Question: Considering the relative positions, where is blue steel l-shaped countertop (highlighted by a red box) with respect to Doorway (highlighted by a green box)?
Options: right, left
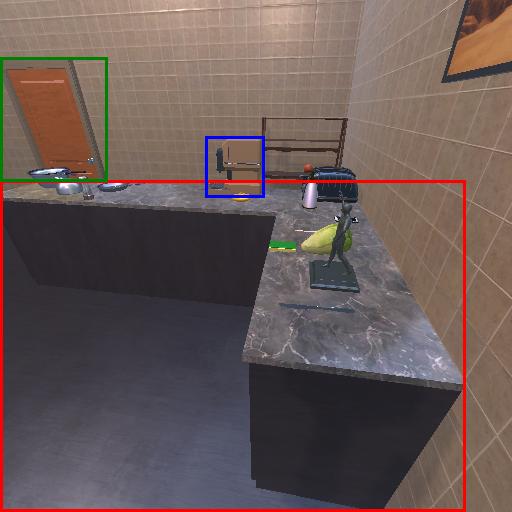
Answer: right